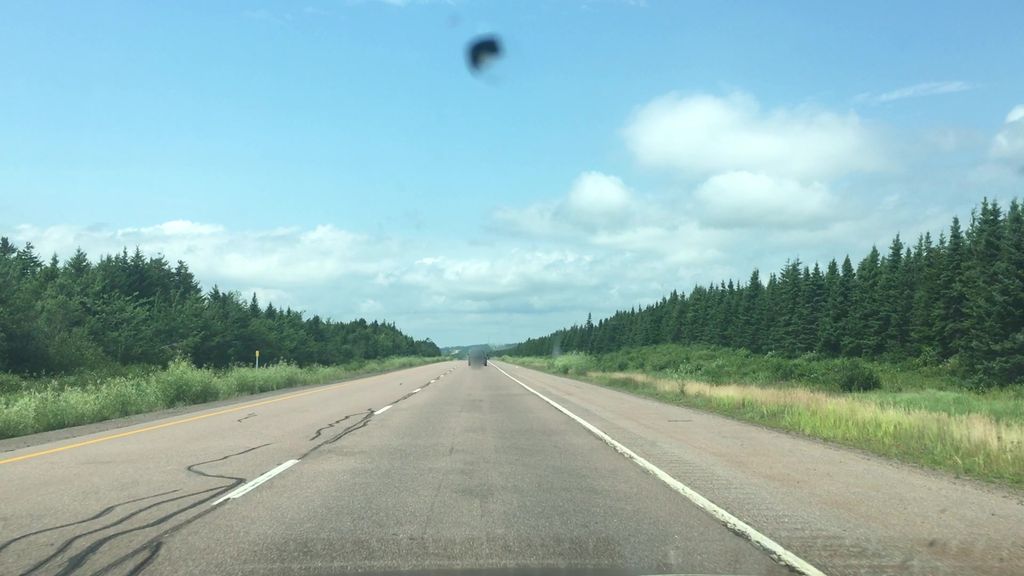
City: charlottetown